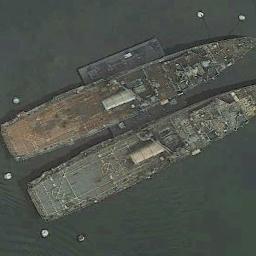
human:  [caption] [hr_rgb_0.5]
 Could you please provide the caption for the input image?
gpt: There are two ships in the green water .

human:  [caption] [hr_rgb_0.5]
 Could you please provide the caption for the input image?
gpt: Two ships docked in a green harbor .

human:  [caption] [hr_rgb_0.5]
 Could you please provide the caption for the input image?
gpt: The two cargo ships are sailing in the dark green water .

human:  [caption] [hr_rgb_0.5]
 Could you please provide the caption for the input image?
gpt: There are two ships at sea .

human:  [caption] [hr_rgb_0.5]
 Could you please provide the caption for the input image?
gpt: There are two ships surrounded by water .